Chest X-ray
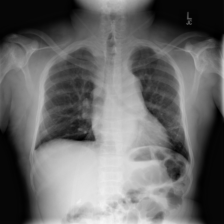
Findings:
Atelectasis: positive
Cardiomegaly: negative
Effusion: negative
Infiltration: negative
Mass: negative
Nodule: negative
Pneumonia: negative
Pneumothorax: negative
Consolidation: negative
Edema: negative
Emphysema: negative
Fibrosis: negative
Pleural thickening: negative
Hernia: negative